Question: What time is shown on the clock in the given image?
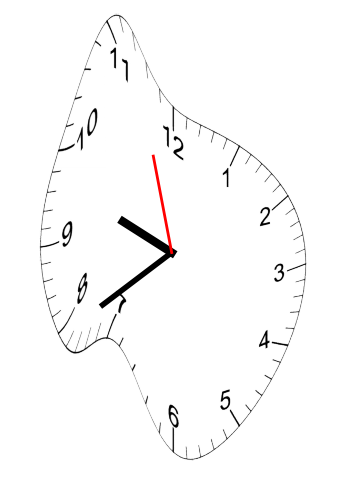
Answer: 09:38:57